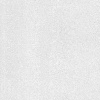
Atmospheric dust classification: dusty